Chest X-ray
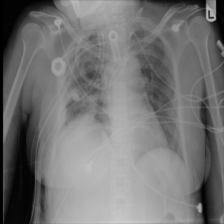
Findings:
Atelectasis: negative
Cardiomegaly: negative
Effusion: negative
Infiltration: positive
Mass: negative
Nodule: negative
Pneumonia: negative
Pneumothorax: negative
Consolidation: negative
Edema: negative
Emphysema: negative
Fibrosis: negative
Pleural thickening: negative
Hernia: negative